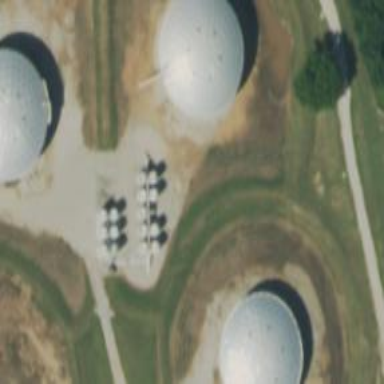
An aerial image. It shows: Storage tank that is man-made.